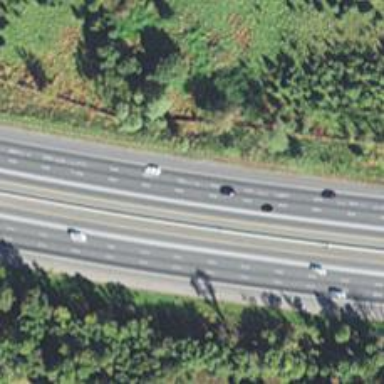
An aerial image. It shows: View of motorway.